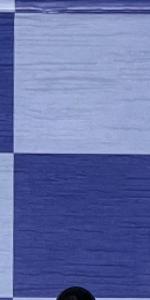
Label: Empty